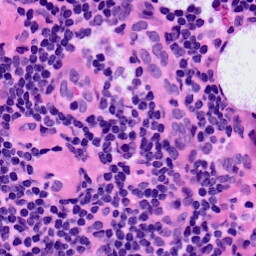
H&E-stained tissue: LymphNode